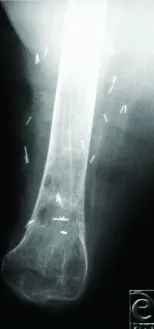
Thirty months after surgery. And the proximal tibia serving as the distal tip of the rotationplasty.
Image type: radiology (x_ray)